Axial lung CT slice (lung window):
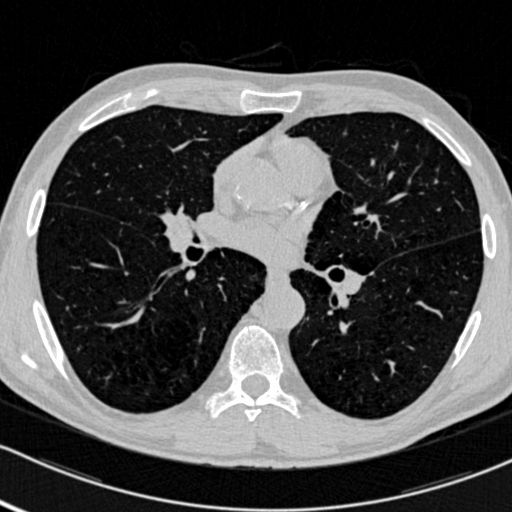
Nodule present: no